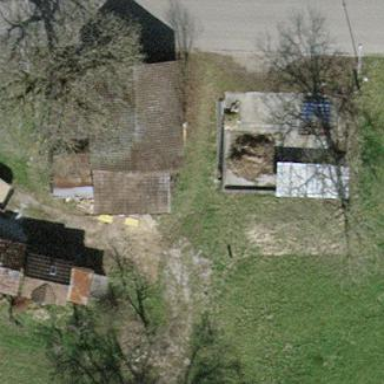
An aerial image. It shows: Farm auxiliary building.